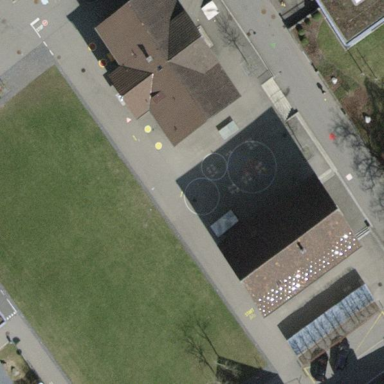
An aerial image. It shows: Primary school building.